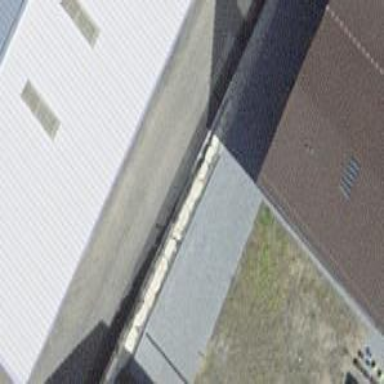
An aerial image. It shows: Garage building.